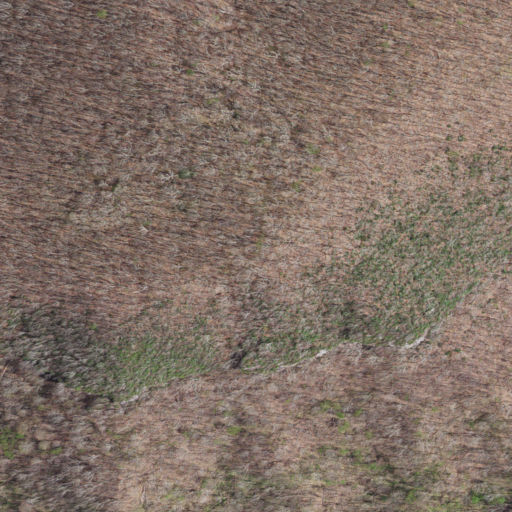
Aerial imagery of mountain in Virginia named The Butt containing deciduous forest, mixed forest, and evergreen forest